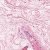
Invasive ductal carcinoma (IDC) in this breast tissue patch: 0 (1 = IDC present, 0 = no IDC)